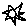
Label: sun